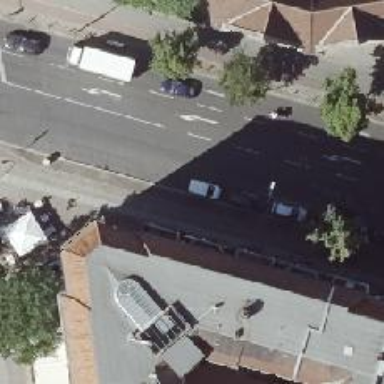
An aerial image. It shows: Taxi stand.